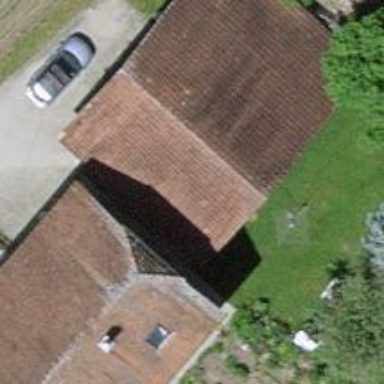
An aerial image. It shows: Rural barn.